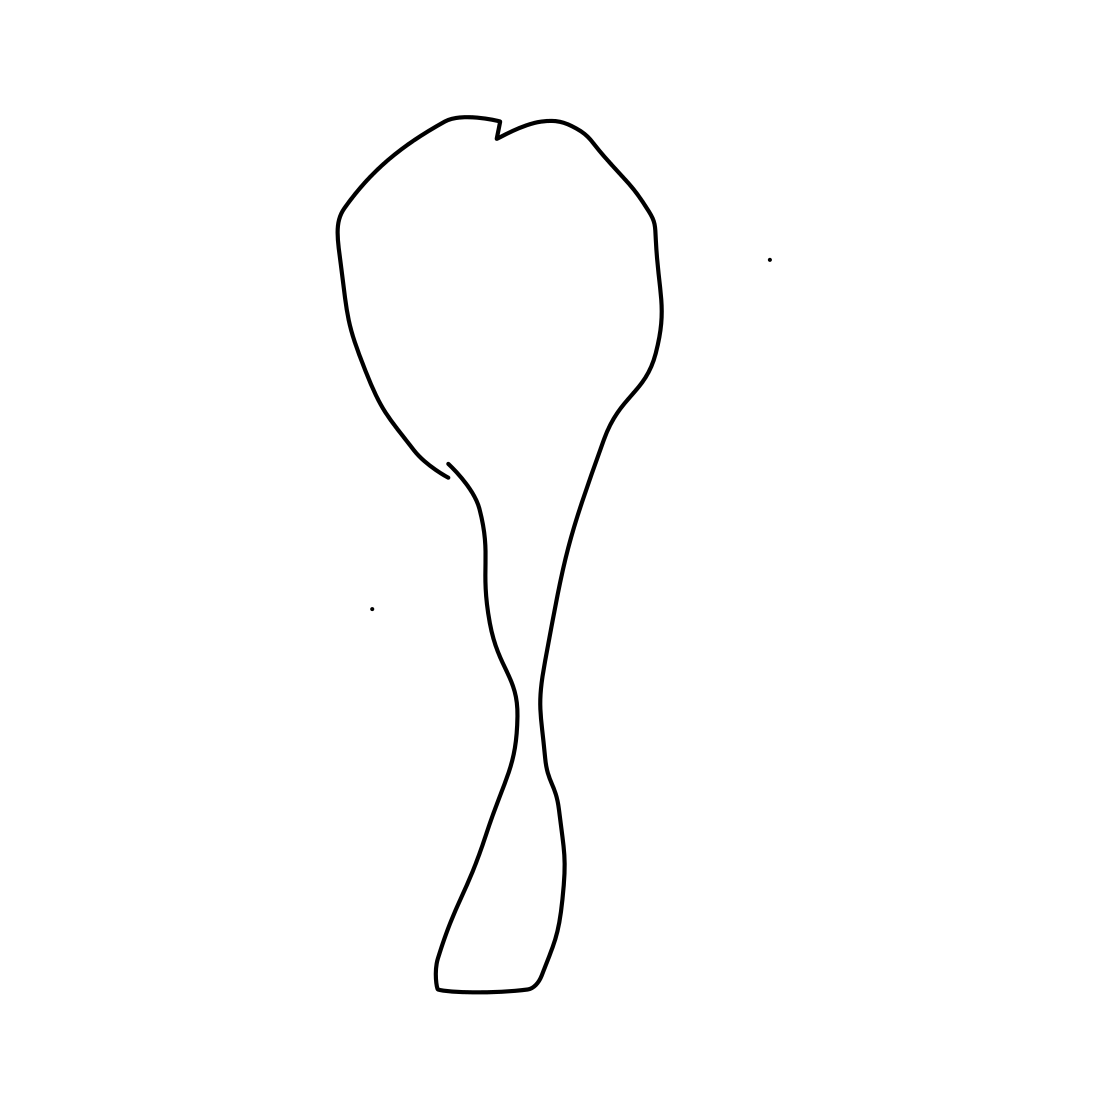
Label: microphone